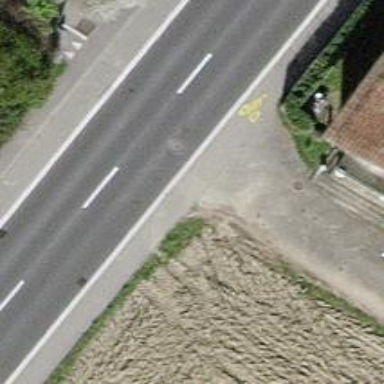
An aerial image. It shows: Tertiary road with asphalt surface and cycle track.